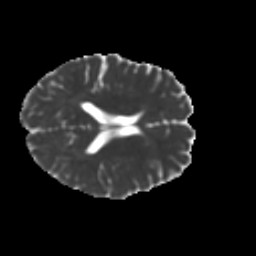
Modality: MD
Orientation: axial
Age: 45
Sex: female
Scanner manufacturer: ge
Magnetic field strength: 3 T
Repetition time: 7.8 s
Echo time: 0.0606 s